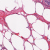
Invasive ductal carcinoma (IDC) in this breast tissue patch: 0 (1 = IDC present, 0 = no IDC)